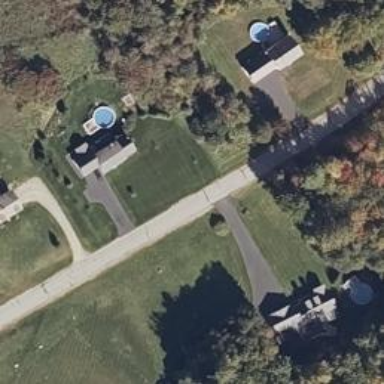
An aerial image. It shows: Driveway.